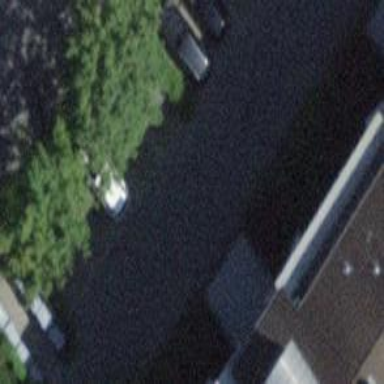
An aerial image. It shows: Paved driveway road for service vehicles.